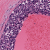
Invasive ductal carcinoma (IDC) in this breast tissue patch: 0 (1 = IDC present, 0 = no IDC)